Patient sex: M
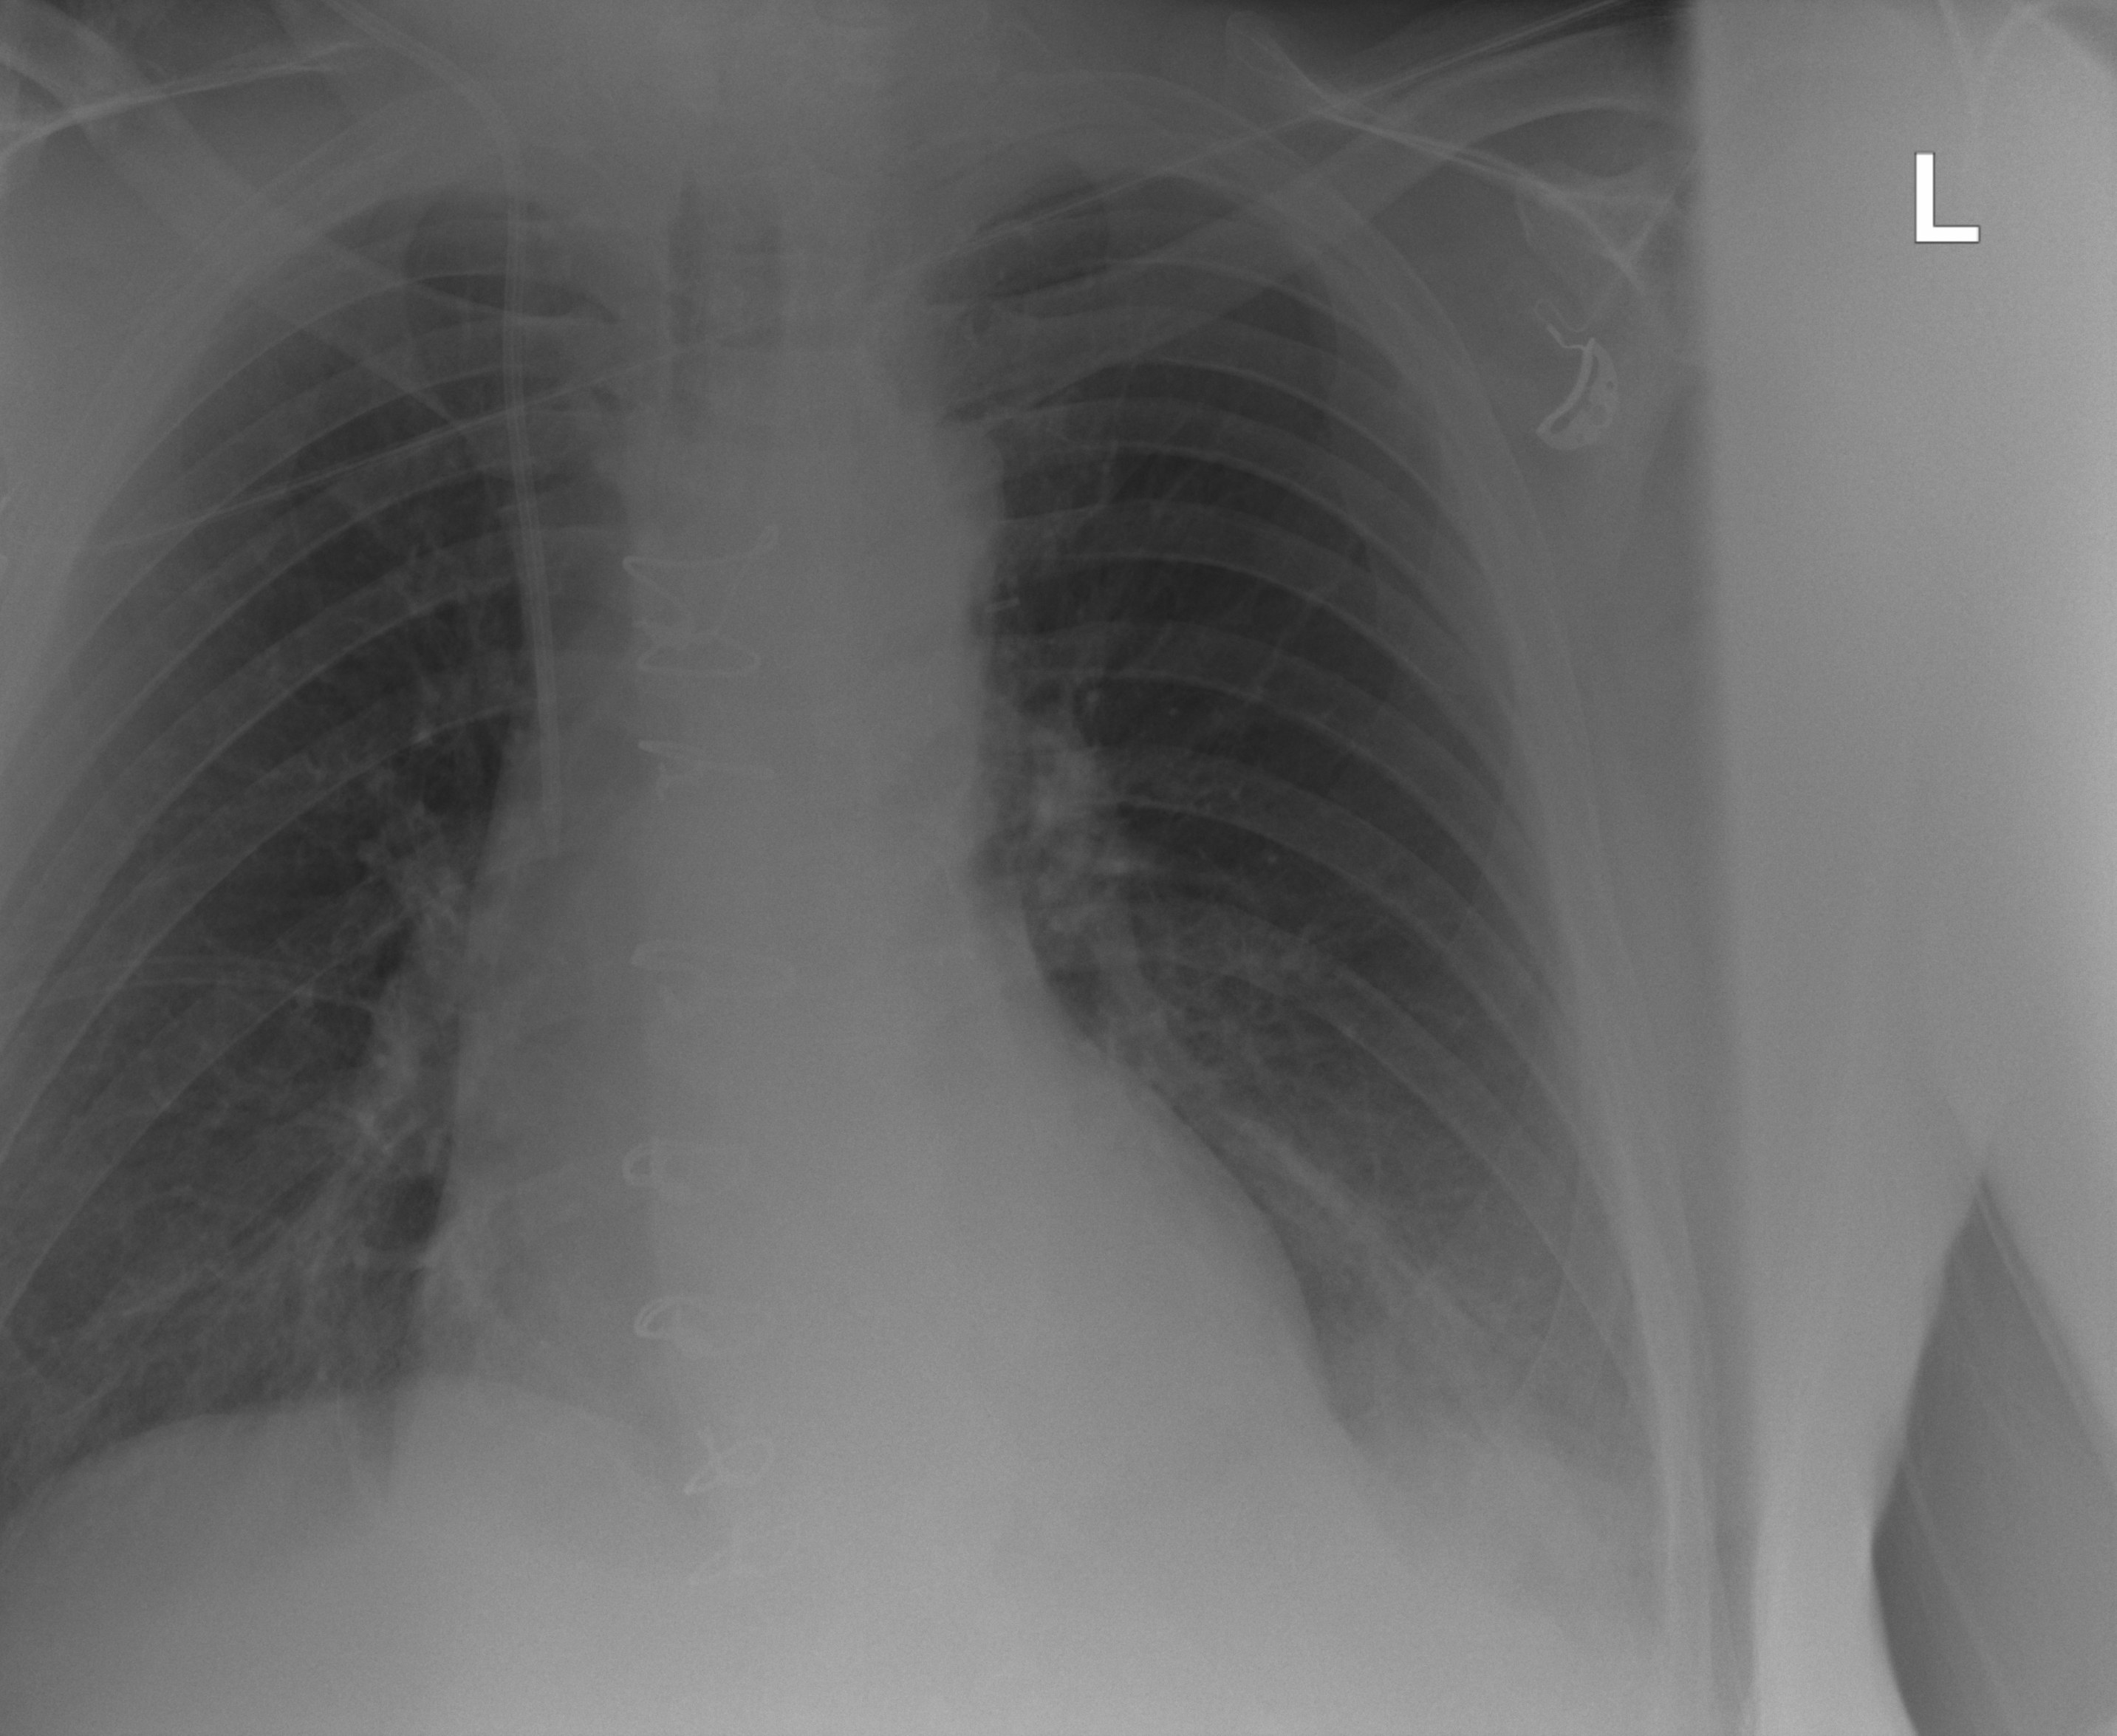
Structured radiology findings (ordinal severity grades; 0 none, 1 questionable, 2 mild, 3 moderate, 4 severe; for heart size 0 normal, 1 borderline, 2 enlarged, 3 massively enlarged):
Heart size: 0
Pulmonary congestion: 0
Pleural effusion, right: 0
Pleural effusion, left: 2
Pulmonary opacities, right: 1
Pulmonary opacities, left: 0
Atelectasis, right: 1
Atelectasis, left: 2